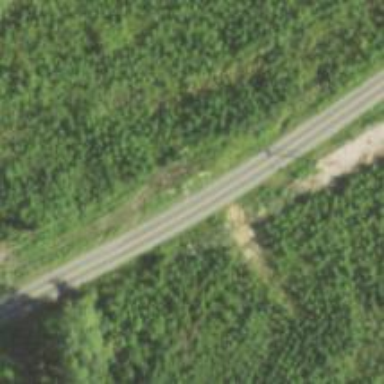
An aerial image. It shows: Tertiary road.